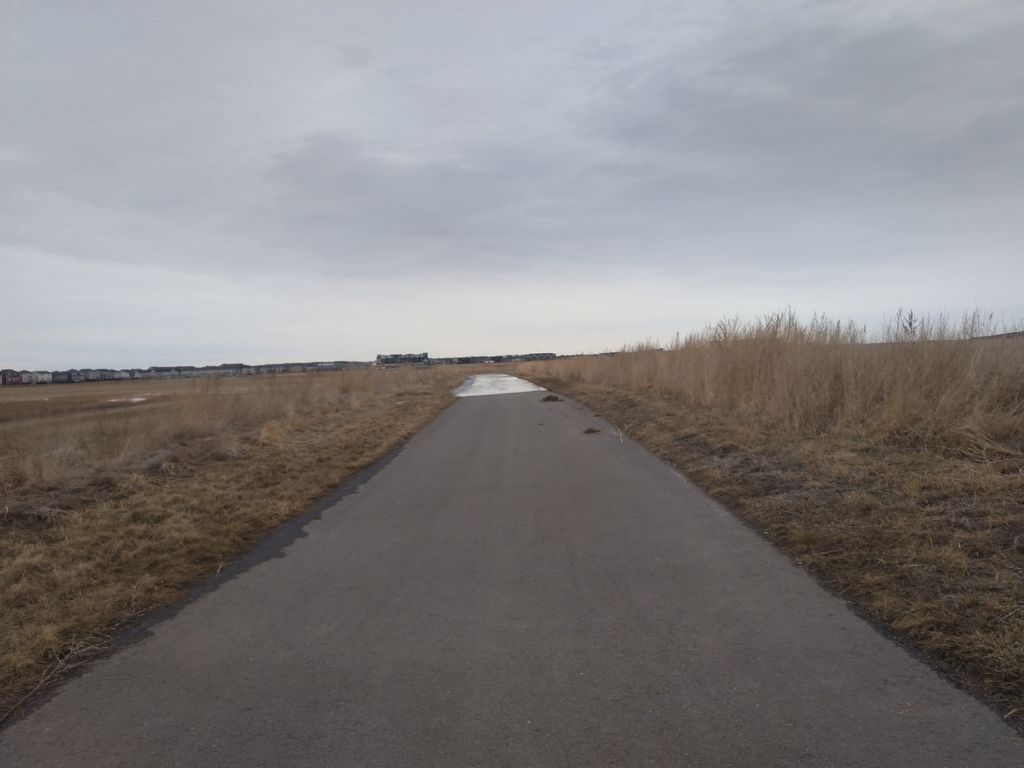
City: calgary